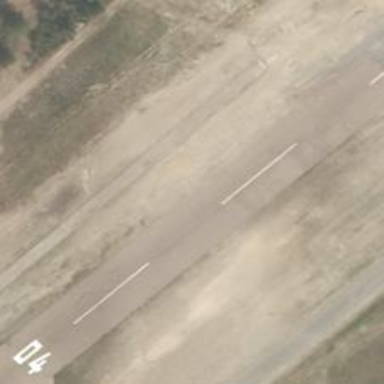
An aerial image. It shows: View of taxiway at the airport.